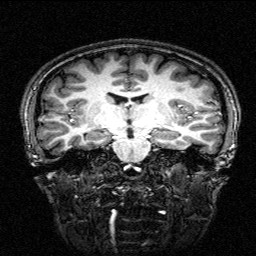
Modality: T1w
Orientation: sagittal
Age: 22
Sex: female